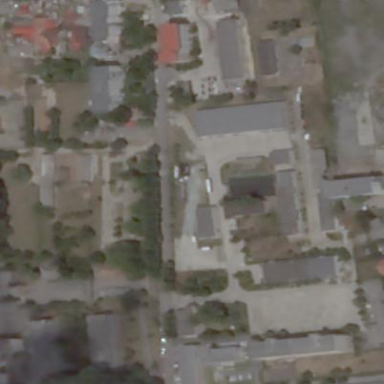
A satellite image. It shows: Police building.